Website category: university
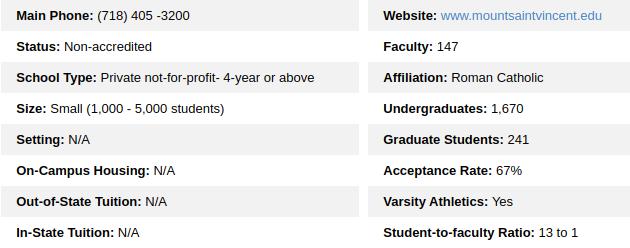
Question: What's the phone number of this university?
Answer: (718) 405 -3200

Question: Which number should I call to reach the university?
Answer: (718) 405 -3200

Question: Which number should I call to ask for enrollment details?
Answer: (718) 405 -3200

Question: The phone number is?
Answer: (718) 405 -3200

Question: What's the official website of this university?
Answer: www.mountsaintvincent.edu

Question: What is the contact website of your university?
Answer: www.mountsaintvincent.edu

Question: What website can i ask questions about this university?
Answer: www.mountsaintvincent.edu

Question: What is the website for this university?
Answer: www.mountsaintvincent.edu

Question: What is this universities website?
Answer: www.mountsaintvincent.edu

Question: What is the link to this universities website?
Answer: www.mountsaintvincent.edu

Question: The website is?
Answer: www.mountsaintvincent.edu

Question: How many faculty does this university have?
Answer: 147

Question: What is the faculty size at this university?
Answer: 147

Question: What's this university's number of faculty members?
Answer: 147

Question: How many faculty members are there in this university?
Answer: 147

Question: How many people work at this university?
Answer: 147

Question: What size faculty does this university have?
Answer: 147

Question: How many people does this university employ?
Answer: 147

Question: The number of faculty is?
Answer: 147

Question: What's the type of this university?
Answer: Private not-for-profit- 4-year or above

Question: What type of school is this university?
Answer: Private not-for-profit- 4-year or above

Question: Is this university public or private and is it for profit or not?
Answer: Private not-for-profit- 4-year or above

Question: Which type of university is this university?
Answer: Private not-for-profit- 4-year or above

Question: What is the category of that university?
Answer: Private not-for-profit- 4-year or above

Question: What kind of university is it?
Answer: Private not-for-profit- 4-year or above

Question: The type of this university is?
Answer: Private not-for-profit- 4-year or above

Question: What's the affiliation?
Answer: Roman Catholic

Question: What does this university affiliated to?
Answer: Roman Catholic

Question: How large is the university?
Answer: Small (1,000 - 5,000 students)

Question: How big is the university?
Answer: Small (1,000 - 5,000 students)

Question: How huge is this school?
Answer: Small (1,000 - 5,000 students)

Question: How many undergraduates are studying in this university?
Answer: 1,670

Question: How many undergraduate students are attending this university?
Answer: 1,670

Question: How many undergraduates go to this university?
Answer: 1,670

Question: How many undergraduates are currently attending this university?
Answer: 1,670

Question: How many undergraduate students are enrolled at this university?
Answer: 1,670

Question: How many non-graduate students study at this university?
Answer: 1,670

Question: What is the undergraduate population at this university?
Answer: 1,670

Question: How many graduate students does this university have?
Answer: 241

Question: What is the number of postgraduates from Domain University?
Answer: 241

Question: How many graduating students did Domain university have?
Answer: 241

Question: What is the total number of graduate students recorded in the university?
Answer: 241

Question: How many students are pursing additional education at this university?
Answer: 241

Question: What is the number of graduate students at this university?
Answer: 241

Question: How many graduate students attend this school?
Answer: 241

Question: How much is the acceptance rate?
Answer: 67%

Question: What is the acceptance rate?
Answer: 67%

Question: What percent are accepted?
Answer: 67%

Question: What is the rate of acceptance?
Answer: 67%

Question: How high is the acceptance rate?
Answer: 67%

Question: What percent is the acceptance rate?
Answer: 67%

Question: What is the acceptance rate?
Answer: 67%

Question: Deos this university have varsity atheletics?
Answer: Yes

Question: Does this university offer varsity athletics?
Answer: Yes

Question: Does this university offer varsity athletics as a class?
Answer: Yes

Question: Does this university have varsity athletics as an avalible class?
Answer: Yes

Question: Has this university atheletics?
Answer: Yes

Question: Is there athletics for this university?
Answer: Yes

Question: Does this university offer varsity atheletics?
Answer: Yes

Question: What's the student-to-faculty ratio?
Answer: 13 to 1

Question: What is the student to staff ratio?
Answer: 13 to 1

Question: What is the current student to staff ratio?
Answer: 13 to 1

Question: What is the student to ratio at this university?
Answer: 13 to 1

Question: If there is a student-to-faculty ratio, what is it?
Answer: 13 to 1